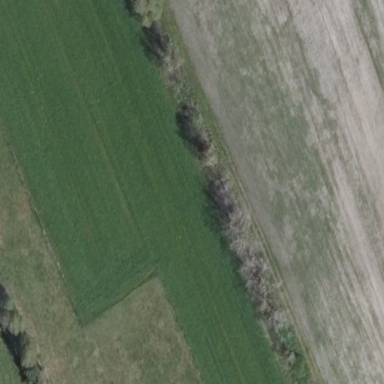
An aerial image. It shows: Beautiful meadow.